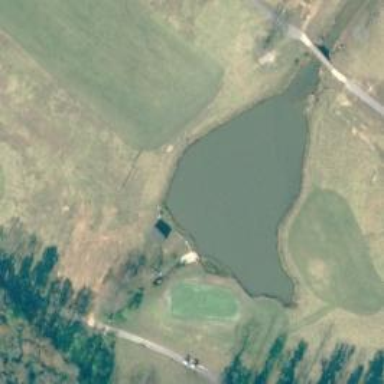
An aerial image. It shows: Scenic view of water hazard on golf course. The natural water feature adds beauty to the landscape.